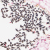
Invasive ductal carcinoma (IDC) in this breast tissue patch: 0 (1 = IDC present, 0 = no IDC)